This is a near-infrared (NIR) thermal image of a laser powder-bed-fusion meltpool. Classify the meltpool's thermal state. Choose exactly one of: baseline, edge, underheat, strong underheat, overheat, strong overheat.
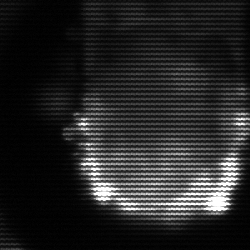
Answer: baseline